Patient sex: F
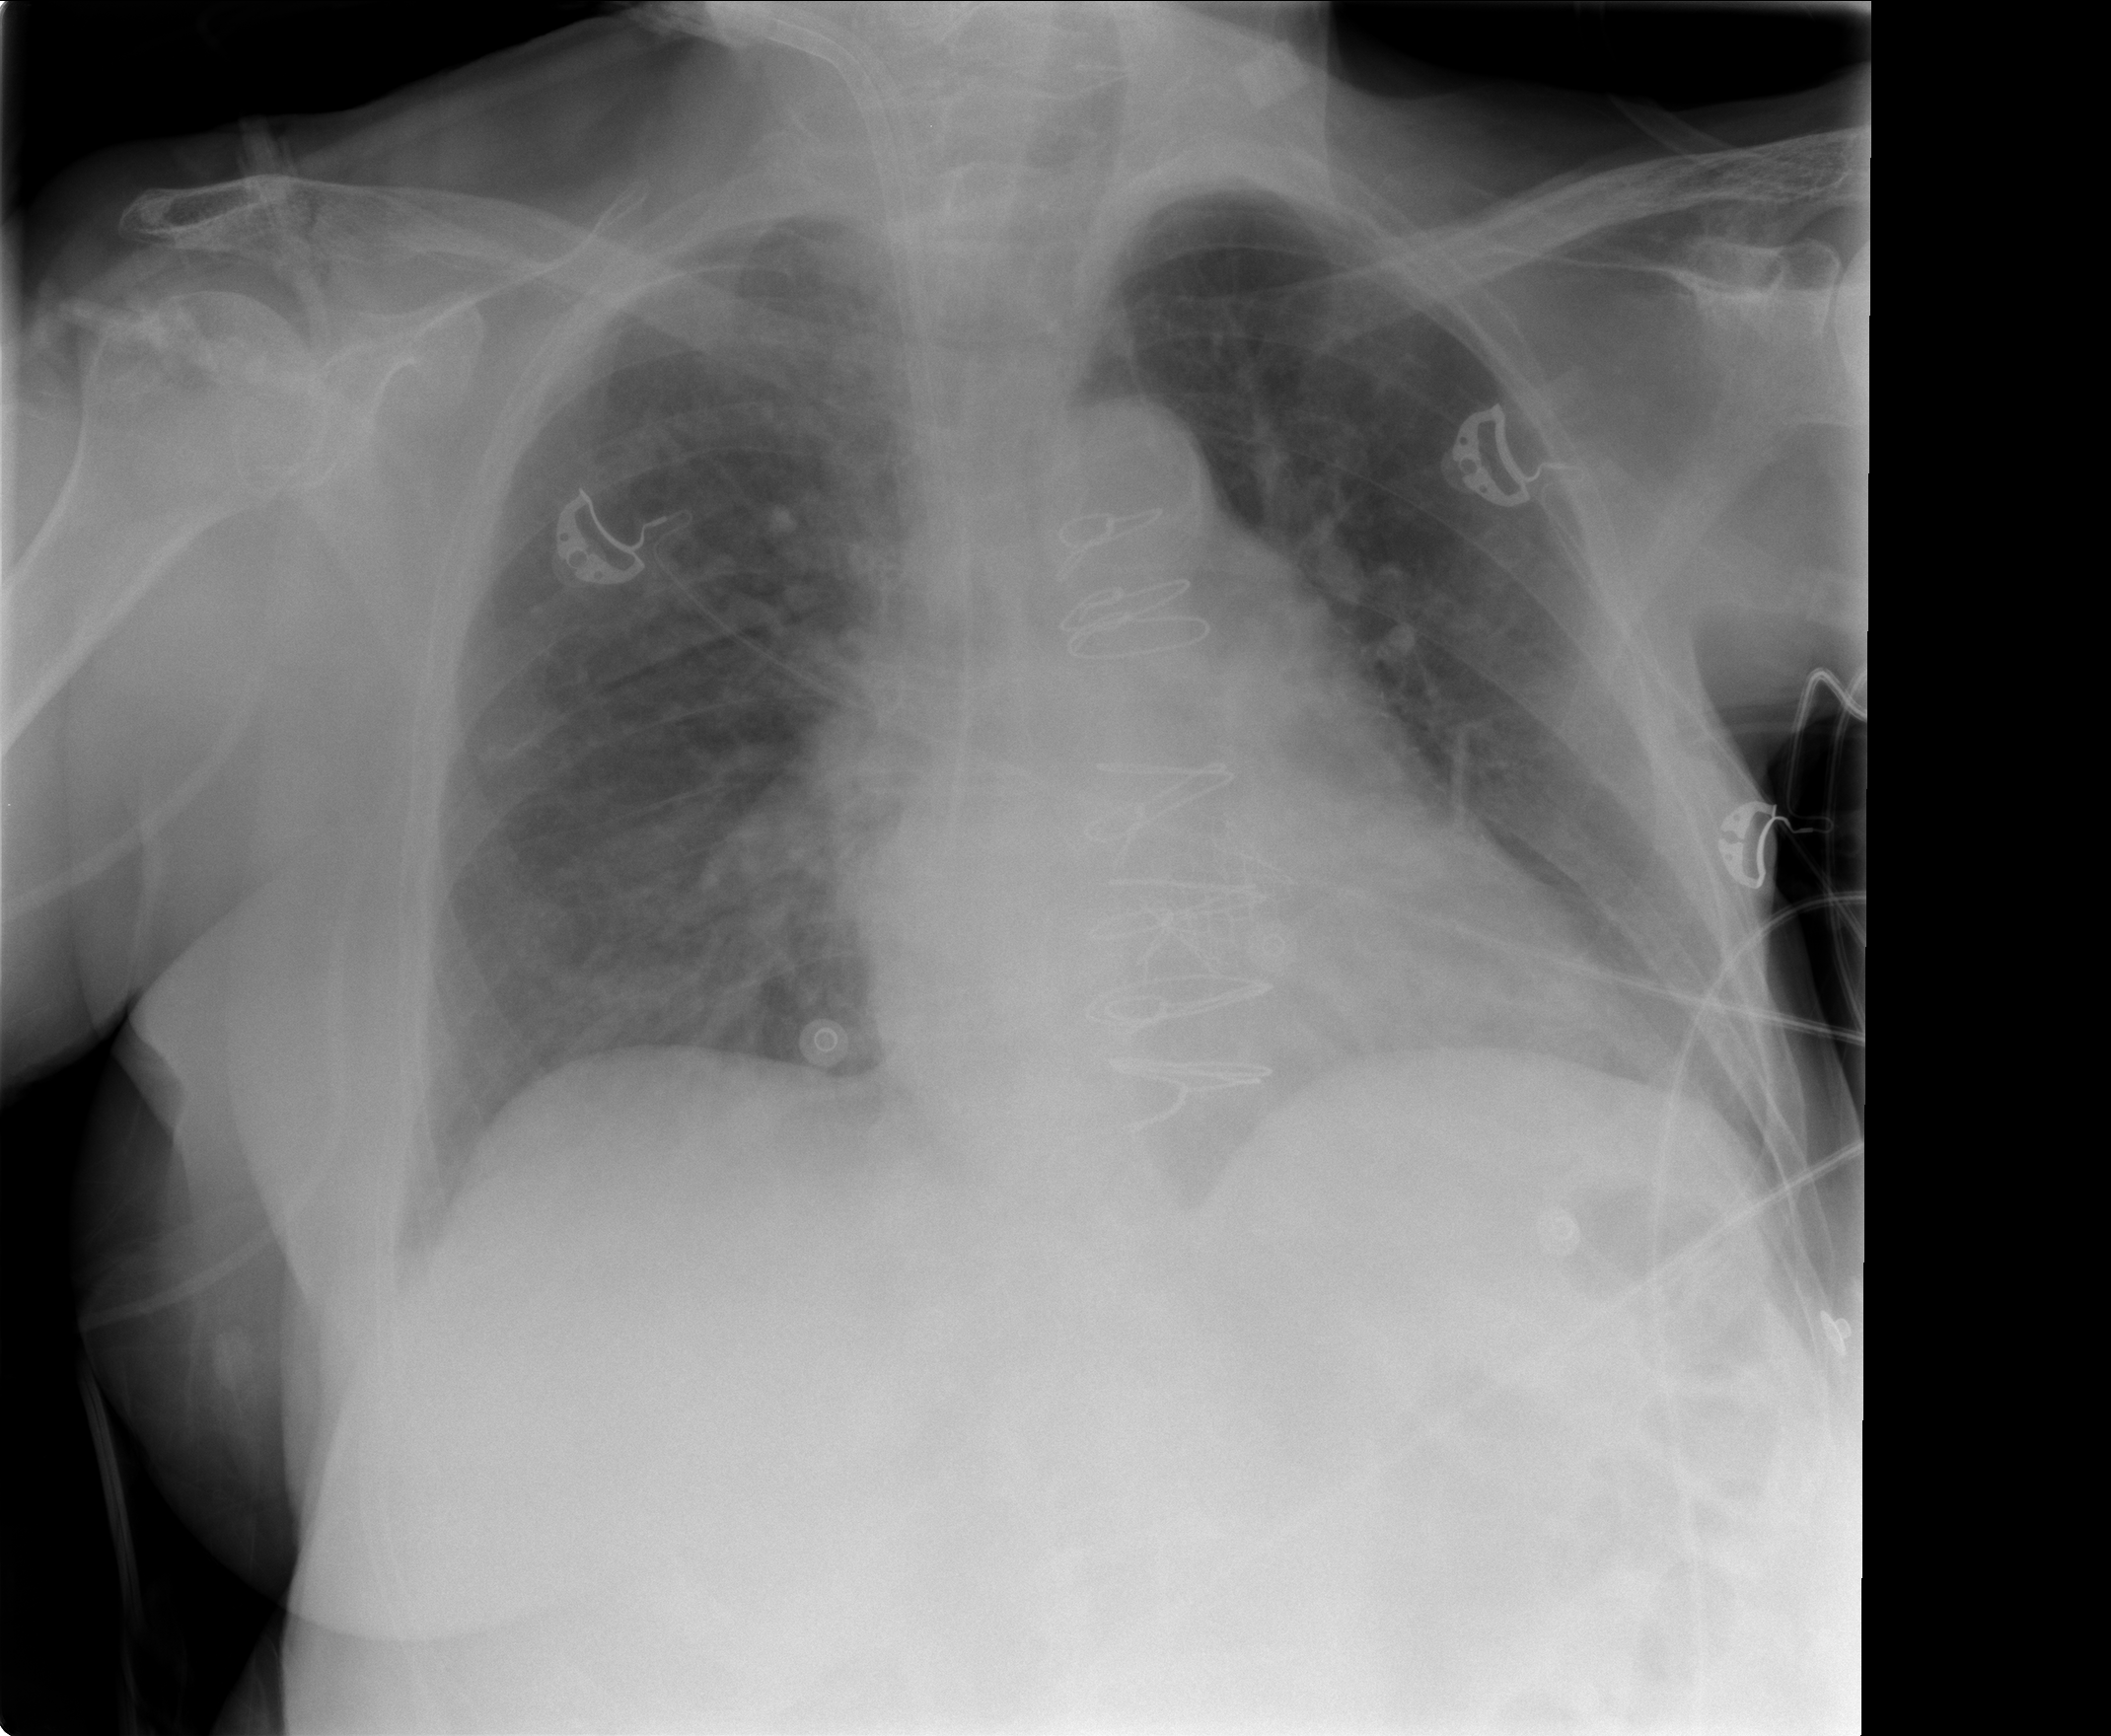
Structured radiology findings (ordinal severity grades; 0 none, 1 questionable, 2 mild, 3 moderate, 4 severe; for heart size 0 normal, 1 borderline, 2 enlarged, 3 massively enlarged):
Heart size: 0
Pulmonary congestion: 2
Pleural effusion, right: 0
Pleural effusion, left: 0
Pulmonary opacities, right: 0
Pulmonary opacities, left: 0
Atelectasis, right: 0
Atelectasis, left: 0